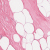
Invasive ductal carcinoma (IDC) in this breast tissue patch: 0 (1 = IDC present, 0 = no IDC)